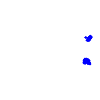
Particle: electron